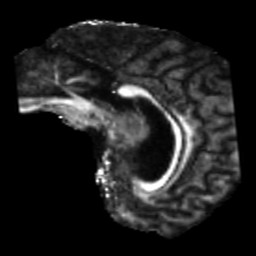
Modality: FA
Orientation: sagittal
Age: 41
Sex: male
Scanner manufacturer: siemens
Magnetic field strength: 3 T
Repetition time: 5.47 s
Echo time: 0.0854 s